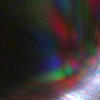
Label: sunburn